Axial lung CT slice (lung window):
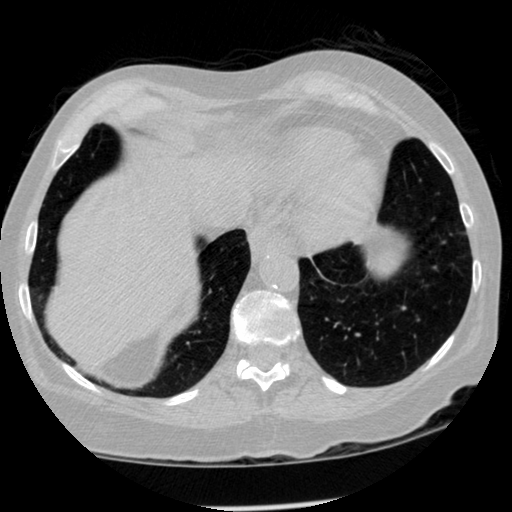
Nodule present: no